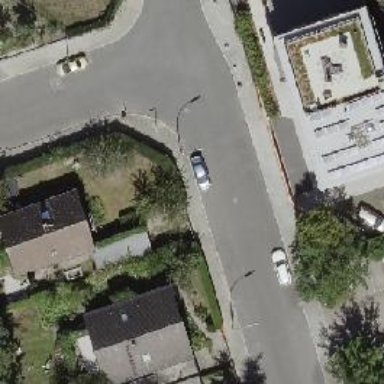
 and parallel on-street parking lanes on both sides."